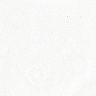
Metastatic tissue present: no